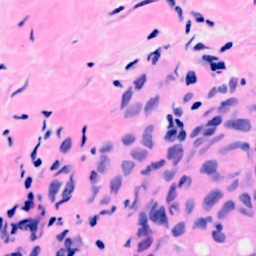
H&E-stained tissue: Breast